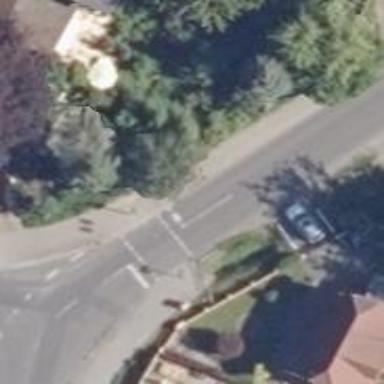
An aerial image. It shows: Sidewalk along the footway.